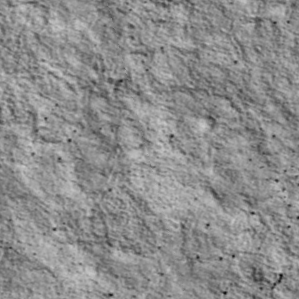
Label: non_frost